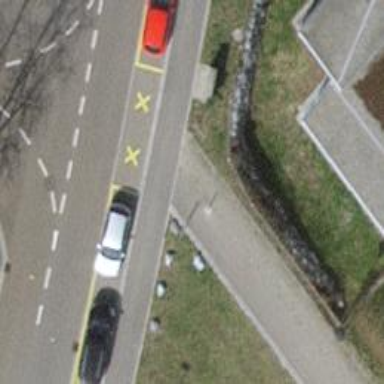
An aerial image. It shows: Bollard.